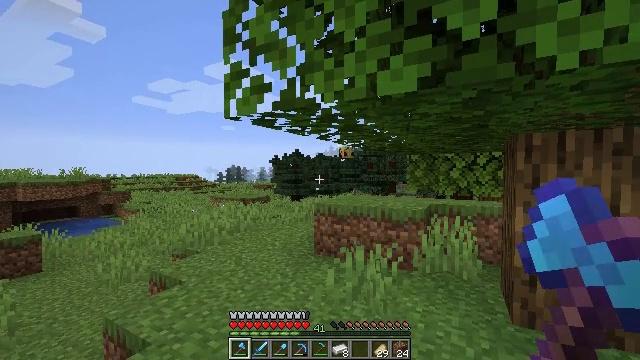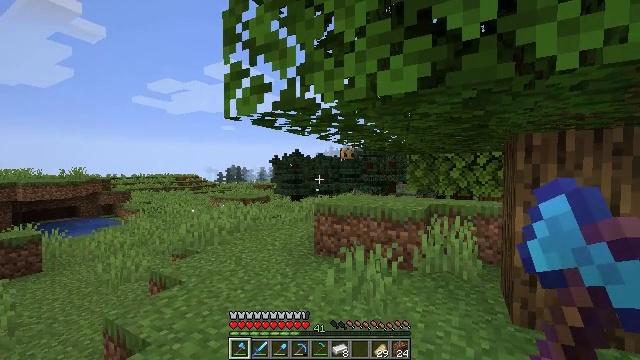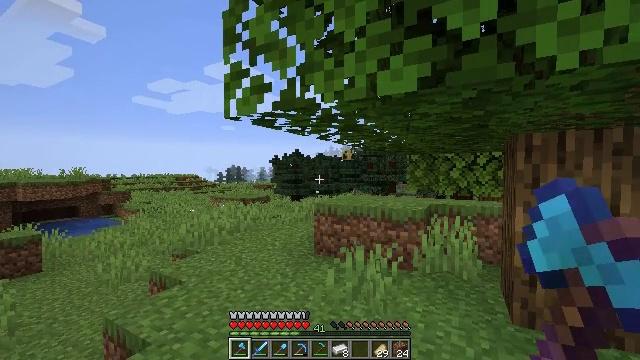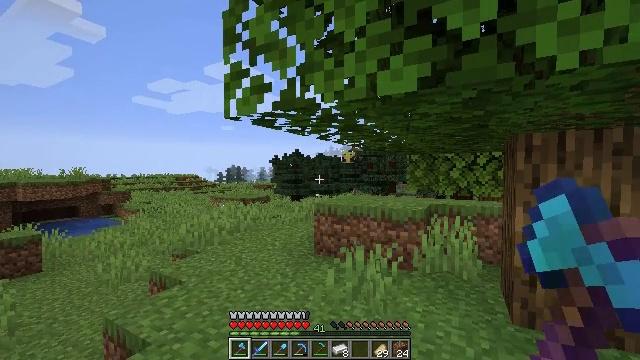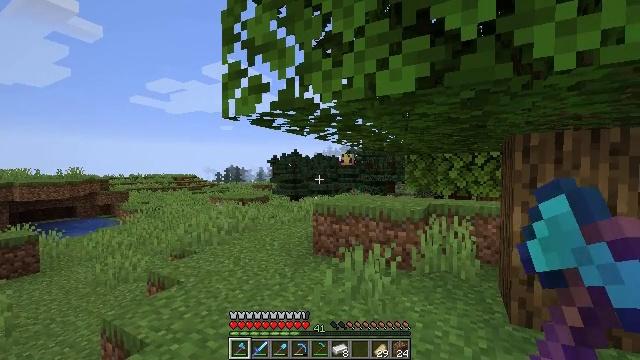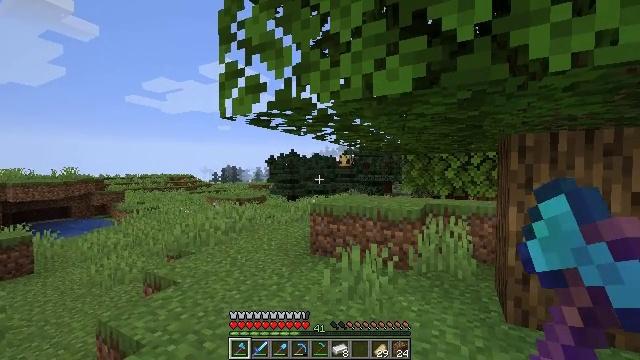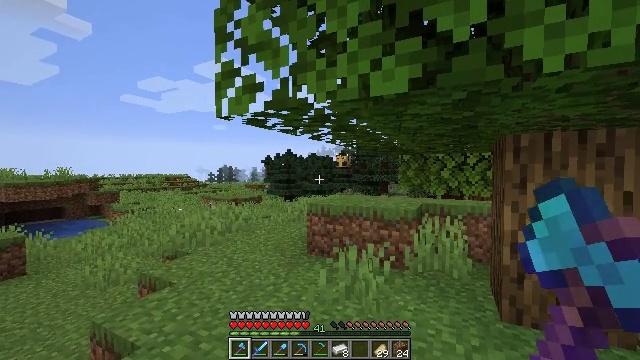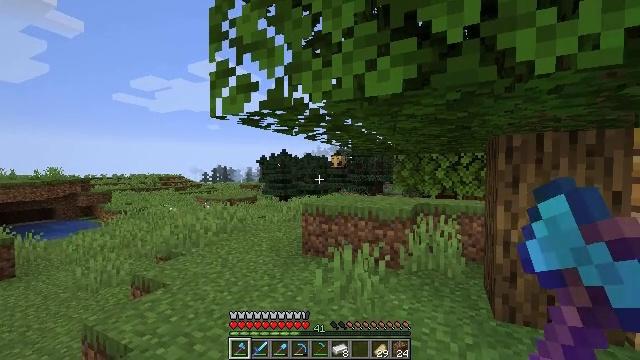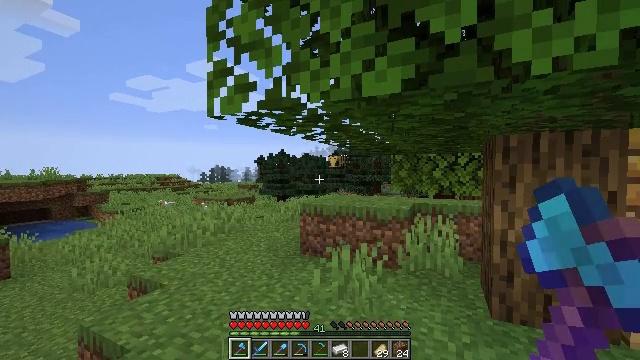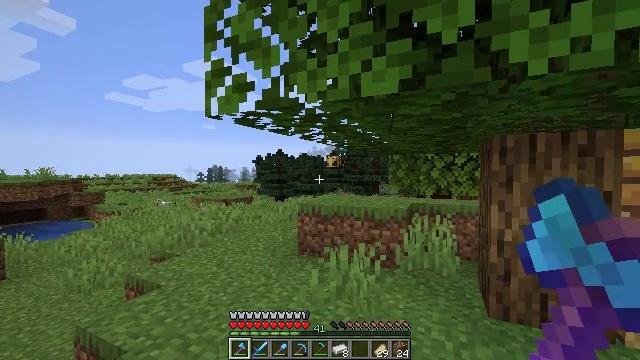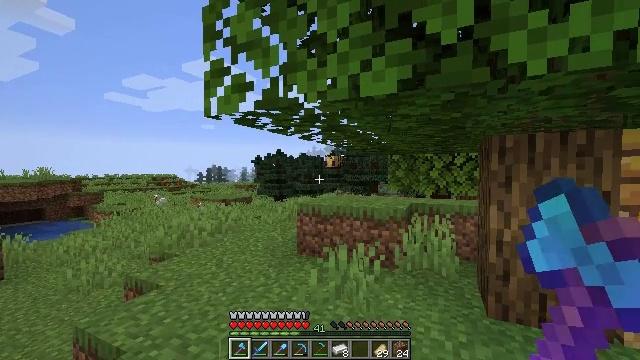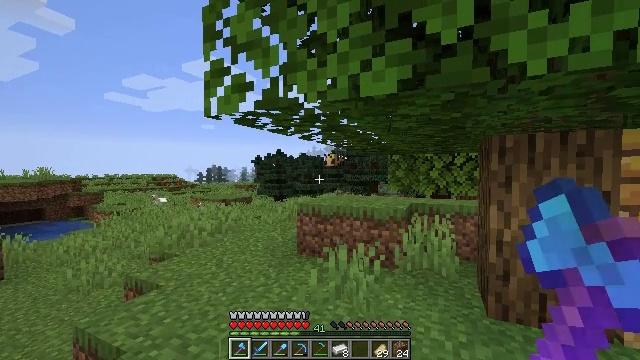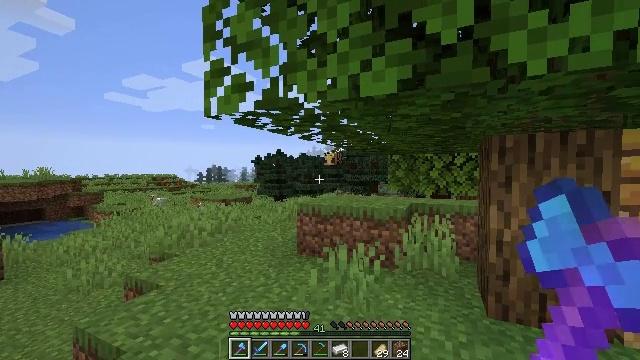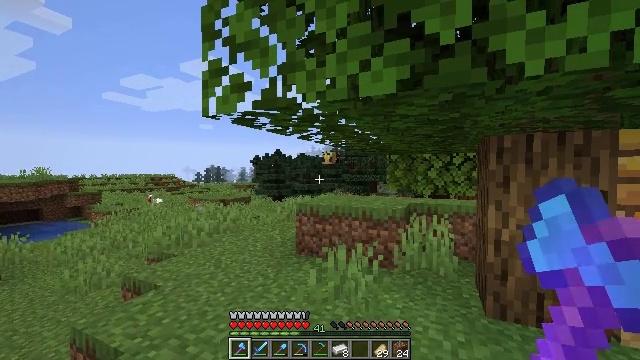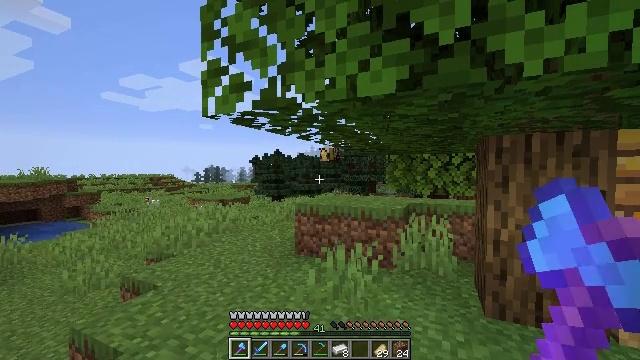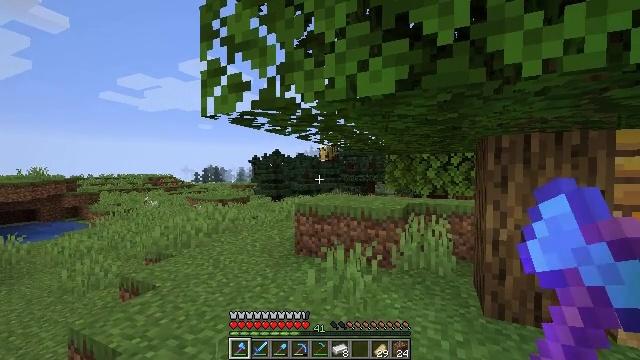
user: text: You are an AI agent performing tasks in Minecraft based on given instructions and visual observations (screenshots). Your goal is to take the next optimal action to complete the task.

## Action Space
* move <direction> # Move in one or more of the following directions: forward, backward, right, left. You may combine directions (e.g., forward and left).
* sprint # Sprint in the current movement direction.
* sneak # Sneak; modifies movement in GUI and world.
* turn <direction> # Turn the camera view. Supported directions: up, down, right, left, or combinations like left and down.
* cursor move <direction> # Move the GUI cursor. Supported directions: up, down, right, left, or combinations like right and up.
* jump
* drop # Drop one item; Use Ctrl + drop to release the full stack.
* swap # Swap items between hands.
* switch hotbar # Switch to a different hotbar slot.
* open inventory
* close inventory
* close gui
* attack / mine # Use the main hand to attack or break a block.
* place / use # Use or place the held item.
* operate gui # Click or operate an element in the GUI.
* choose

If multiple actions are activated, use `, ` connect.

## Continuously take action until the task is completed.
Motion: motion action
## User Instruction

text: Clear the sweet berry bush to collect the sweet berries.
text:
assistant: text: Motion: no_op
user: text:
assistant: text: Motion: no_op
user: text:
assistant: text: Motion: no_op
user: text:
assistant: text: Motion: no_op
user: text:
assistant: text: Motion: no_op
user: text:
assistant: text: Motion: no_op
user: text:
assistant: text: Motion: turn right
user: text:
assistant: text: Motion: no_op
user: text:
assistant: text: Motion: no_op
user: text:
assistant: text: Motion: no_op
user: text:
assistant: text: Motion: no_op
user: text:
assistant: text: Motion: no_op
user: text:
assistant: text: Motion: no_op
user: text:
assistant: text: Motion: no_op
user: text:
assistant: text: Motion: no_op
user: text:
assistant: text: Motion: no_op
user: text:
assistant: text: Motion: no_op
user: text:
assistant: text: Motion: no_op
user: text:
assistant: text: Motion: no_op
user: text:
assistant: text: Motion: no_op
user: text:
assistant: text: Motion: no_op
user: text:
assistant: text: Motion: no_op
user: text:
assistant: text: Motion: no_op
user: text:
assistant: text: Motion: no_op
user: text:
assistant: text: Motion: no_op
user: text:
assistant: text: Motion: no_op
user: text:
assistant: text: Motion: no_op
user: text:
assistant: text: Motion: no_op
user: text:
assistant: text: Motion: no_op
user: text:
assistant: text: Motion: no_op